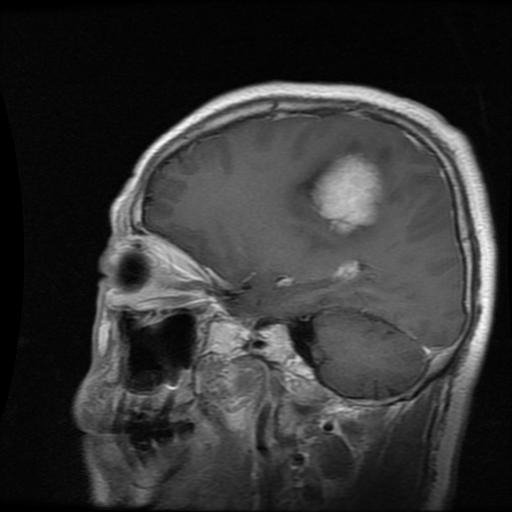
Label: meningioma